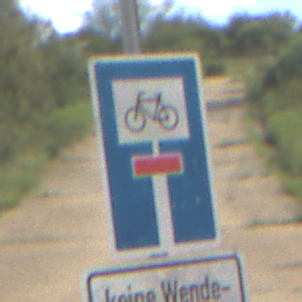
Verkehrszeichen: SackgasseRadverkehrDurchlaessig
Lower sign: HinweisGeaenderteVorfahrtVerkehrsfuehrungVerkehrsregelung3
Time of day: Midday
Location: Outdoor (Nature)
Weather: PartlyCloudy
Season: NotSpecified
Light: Natural